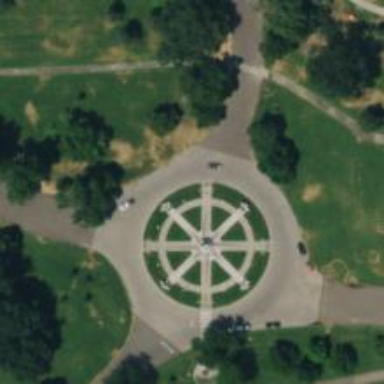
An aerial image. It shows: Memorial featuring statue.